Interaction volume radius: 5 \u00c5
Interaction volume height: 10 \u00c5
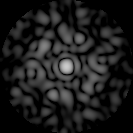
Disorder parameter: 0.8292